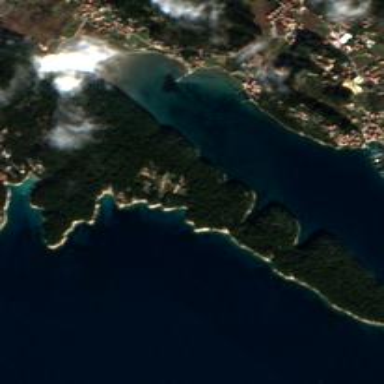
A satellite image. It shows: Beautiful bay with natural surroundings.